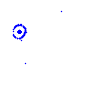
Particle: proton